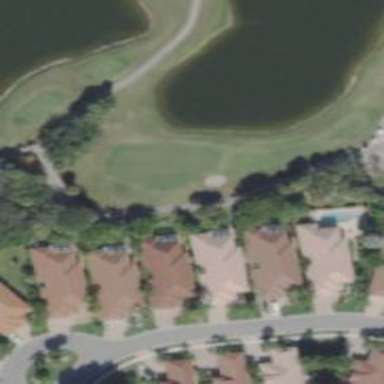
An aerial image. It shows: Golf hole.